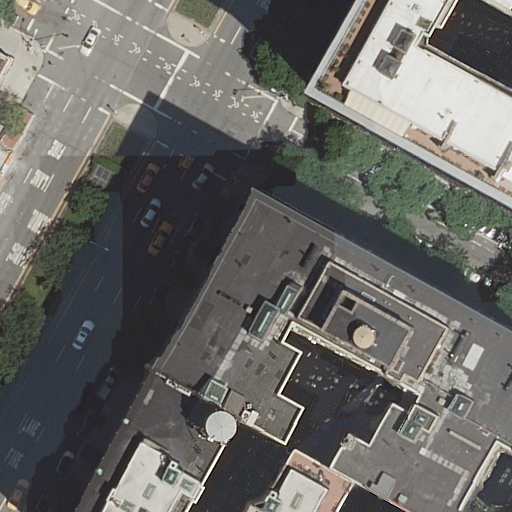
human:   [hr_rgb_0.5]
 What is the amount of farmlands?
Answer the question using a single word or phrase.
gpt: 0

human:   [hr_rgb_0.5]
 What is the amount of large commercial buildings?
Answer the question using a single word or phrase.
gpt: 0

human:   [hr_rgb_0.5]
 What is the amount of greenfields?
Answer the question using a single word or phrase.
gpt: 0

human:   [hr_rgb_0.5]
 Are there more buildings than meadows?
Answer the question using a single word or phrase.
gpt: yes

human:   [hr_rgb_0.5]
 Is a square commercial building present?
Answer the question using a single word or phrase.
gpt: no

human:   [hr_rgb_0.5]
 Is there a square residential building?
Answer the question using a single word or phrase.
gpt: no

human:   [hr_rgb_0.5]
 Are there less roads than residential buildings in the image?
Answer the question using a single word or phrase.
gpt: yes

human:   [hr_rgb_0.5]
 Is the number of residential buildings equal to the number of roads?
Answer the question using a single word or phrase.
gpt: no

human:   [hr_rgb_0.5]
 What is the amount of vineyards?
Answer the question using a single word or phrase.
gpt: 0

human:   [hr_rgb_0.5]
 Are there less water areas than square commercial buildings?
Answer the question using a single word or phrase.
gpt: no

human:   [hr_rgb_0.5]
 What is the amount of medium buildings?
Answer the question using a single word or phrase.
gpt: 2

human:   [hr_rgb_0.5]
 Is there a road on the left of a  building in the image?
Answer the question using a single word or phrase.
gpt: yes

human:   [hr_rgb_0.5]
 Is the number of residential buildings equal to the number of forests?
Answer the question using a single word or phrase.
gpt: no

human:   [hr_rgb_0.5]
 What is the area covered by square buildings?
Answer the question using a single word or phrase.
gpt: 0m2

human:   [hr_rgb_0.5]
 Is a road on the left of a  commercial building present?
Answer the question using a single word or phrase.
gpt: no

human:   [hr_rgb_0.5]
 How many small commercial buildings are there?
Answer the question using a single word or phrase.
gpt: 0

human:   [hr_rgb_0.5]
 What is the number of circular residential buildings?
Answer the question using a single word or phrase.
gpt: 0

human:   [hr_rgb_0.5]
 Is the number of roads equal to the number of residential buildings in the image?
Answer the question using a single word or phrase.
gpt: no

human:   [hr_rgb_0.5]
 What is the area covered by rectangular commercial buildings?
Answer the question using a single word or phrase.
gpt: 0m2

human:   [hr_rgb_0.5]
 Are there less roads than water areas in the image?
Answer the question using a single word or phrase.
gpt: no

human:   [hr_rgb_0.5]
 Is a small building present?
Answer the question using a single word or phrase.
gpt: no

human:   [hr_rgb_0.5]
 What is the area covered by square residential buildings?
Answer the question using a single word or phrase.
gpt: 0m2

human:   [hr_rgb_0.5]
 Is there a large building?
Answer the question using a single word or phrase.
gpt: yes

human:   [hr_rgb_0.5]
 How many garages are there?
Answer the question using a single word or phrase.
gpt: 0

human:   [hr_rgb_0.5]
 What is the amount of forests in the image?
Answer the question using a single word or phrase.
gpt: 0

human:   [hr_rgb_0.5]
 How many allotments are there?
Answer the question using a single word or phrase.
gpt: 0

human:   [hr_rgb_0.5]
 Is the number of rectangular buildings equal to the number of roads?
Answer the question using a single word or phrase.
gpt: no

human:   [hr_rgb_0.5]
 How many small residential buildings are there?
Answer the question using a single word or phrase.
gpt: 0

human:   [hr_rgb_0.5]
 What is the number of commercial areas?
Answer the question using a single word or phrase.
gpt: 0

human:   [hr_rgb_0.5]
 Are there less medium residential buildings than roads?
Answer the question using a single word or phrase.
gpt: yes

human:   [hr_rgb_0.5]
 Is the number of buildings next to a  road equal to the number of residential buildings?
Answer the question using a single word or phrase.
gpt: yes

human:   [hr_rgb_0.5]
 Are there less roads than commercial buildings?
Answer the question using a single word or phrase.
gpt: no

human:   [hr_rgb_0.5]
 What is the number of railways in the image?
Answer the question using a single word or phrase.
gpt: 0

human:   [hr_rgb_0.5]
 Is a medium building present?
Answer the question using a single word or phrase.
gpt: yes

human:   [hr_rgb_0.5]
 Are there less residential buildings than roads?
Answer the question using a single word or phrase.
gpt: no

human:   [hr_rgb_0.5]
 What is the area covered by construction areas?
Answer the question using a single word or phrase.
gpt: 0m2